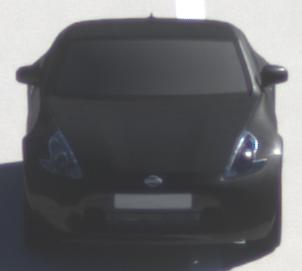
Make: Nissan
Model: 370Z Coupé
Detailed model: 370Z (Z34) Coupé
Model produced from: 2009/12
Model produced until: 2013/03
Doors: 3
Color: black
Road condition: dry road
Daytime: morning or afternoon
Contrast: high contrast